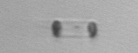
Label: Skeletonema